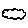
Label: cloud